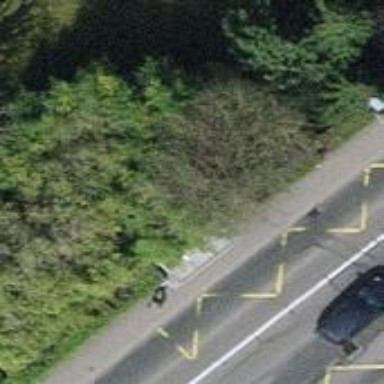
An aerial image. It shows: Bus stop with shelter. It is platform for public transport.